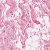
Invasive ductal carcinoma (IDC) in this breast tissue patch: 0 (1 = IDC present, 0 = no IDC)